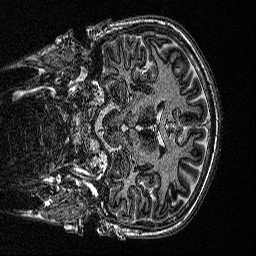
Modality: MP2RAGE
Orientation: coronal
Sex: male
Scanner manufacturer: siemens
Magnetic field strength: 3 T
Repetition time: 5 s
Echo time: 0.00292 s